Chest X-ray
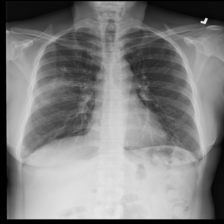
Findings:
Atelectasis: positive
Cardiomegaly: negative
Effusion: negative
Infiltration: positive
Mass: negative
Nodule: negative
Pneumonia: negative
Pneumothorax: negative
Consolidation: negative
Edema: negative
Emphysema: negative
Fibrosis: negative
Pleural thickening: negative
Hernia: negative